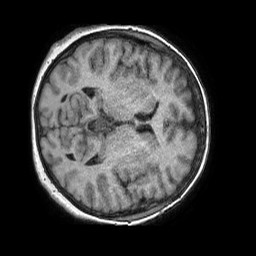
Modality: T1w
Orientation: axial
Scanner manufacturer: philips
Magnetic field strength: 1.5 T
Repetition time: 0.007661 s
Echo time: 0.003535 s